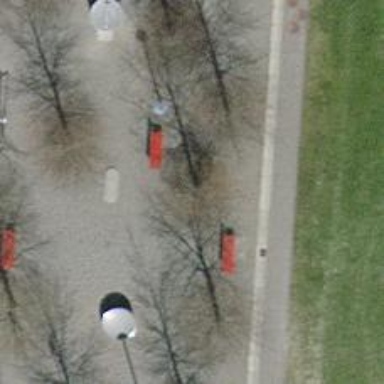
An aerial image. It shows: Urban tree with broadleaved leaves. The tree belongs to the Fagus genus.